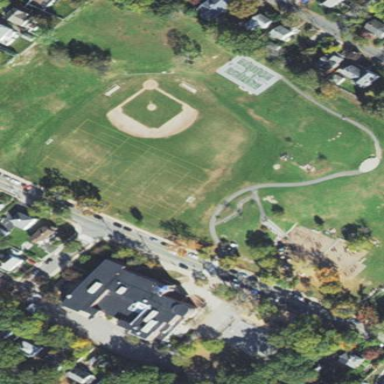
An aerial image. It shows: Lacrosse pitch for leisure land activities.